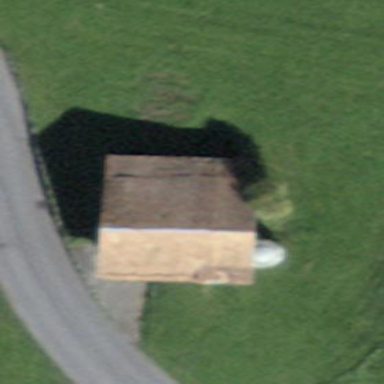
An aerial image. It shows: Barn.